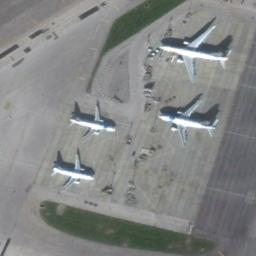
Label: airplane